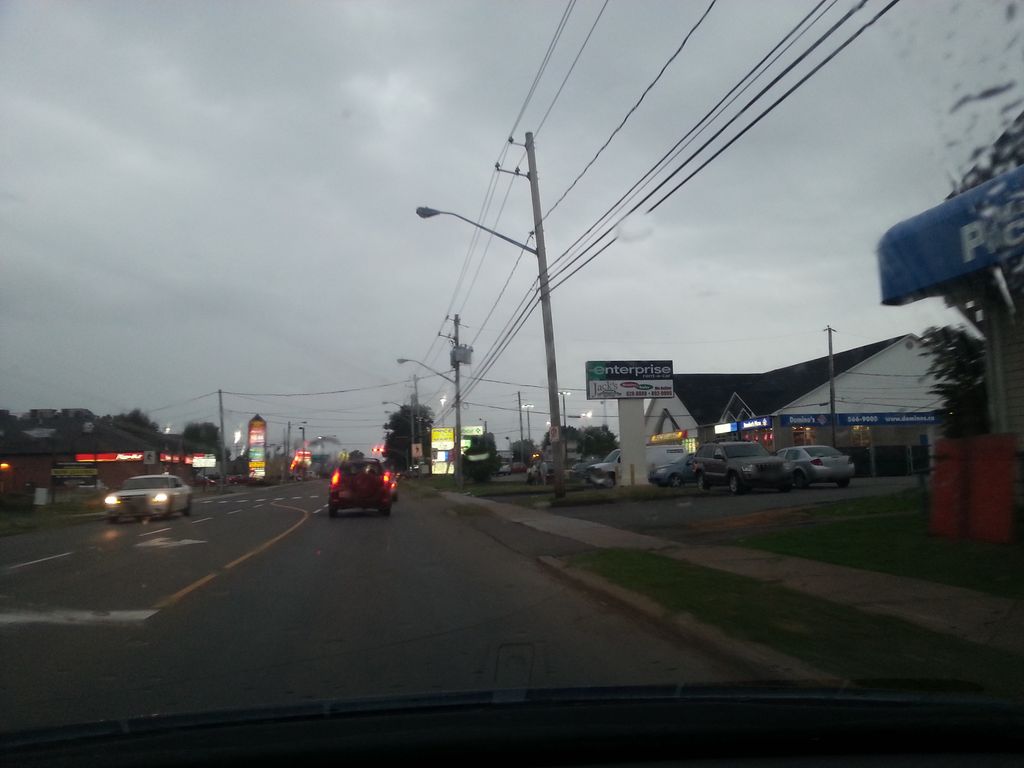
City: charlottetown